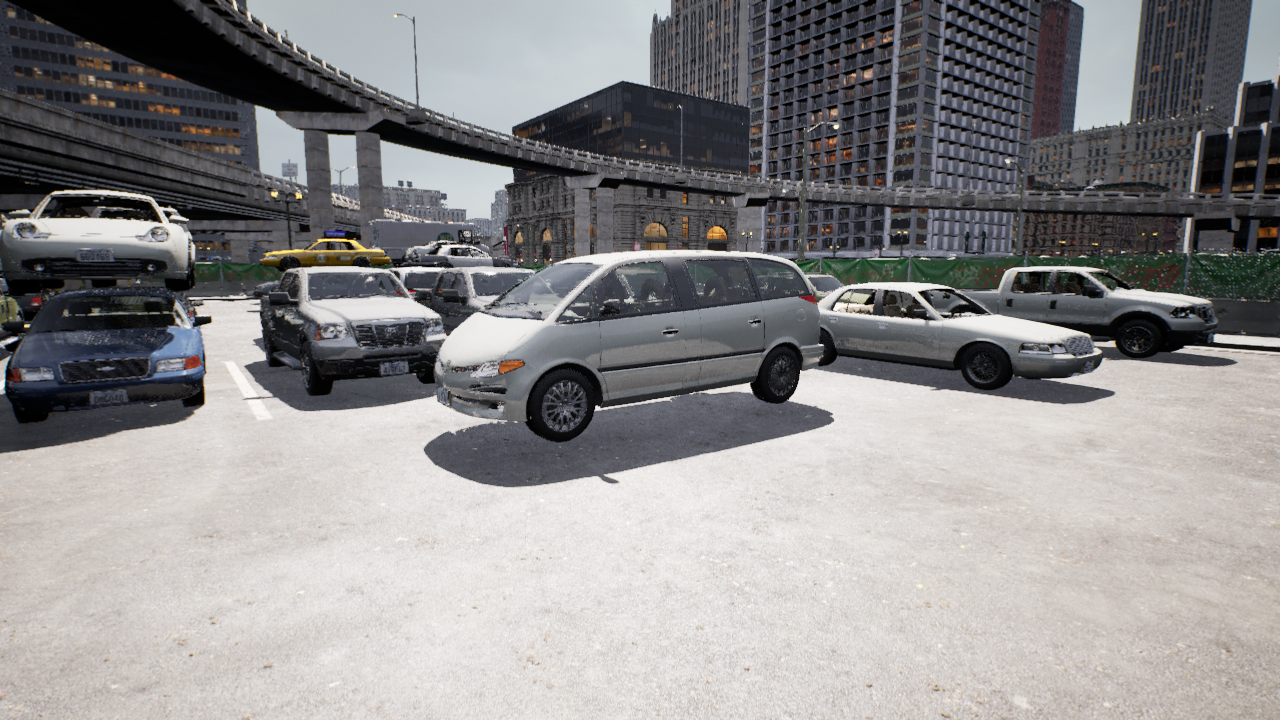
Venue: arterial
Lighting: clear day
Vehicle rig: minivan